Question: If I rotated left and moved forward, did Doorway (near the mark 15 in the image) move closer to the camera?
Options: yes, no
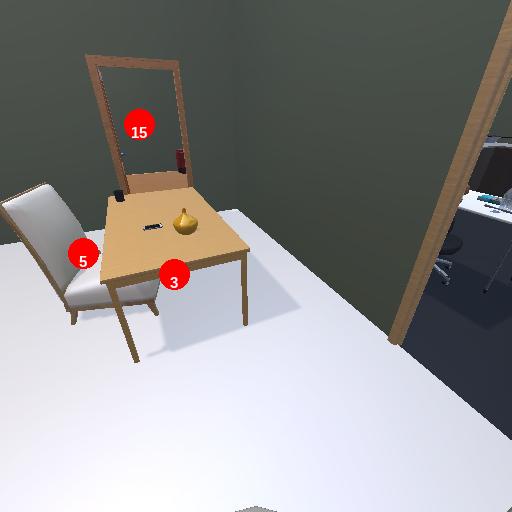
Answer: yes